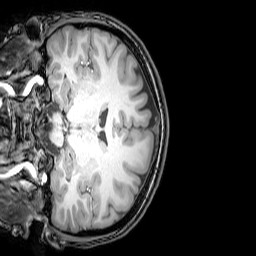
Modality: T1w
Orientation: coronal
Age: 24
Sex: female
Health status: healthy
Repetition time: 0.081 s
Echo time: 0.037 s